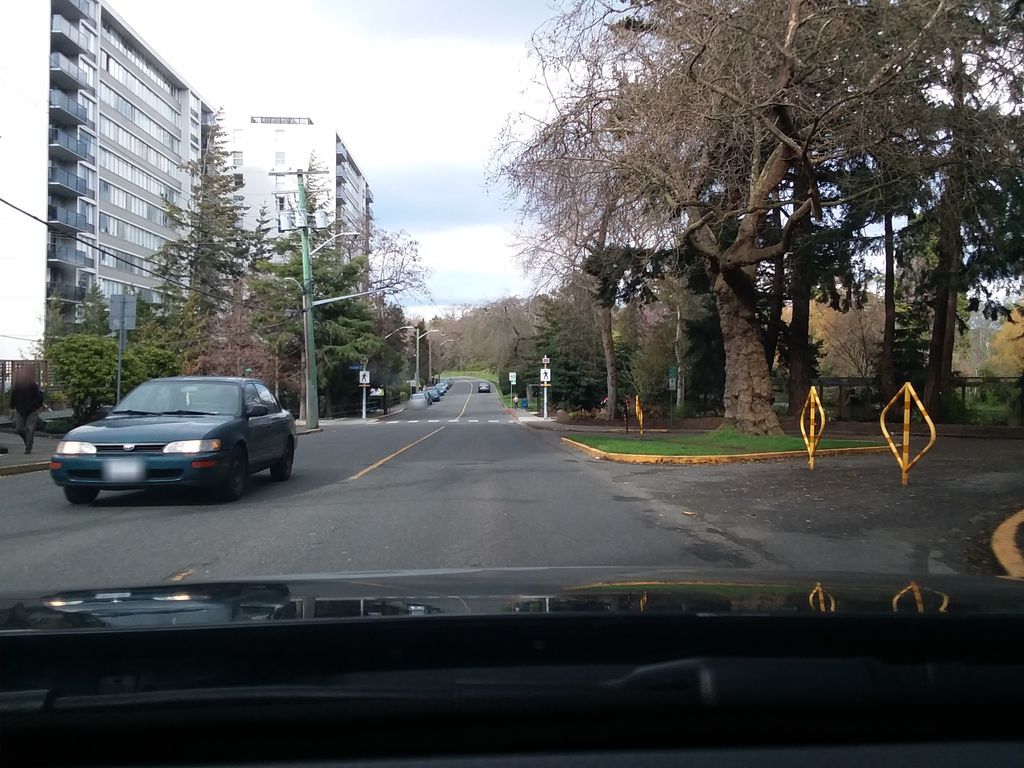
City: victoria